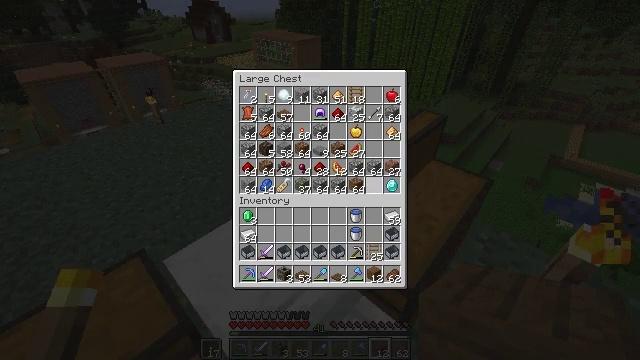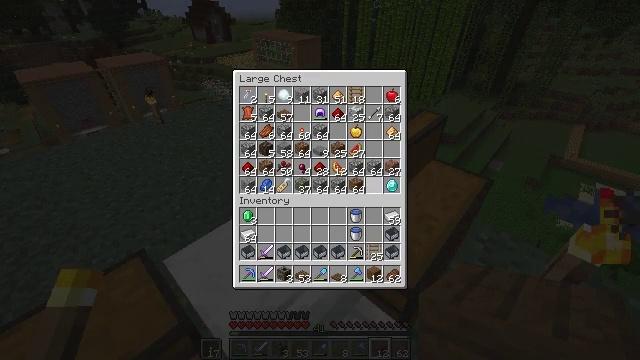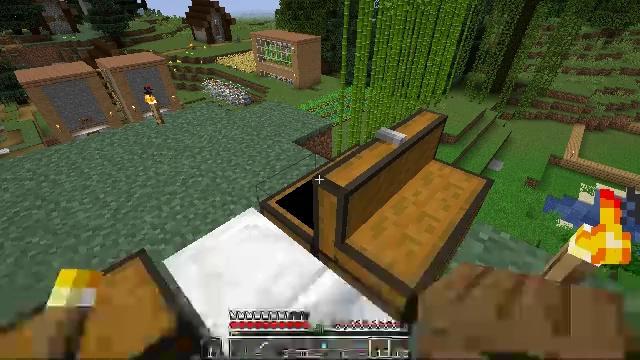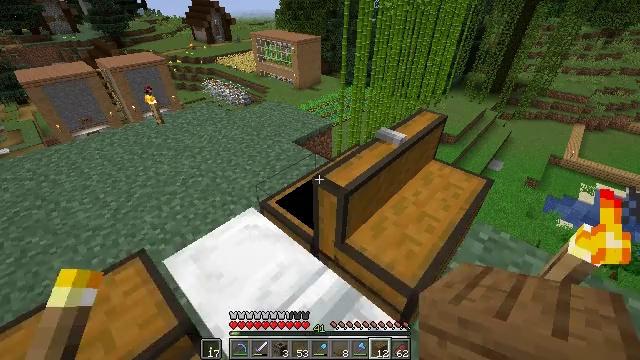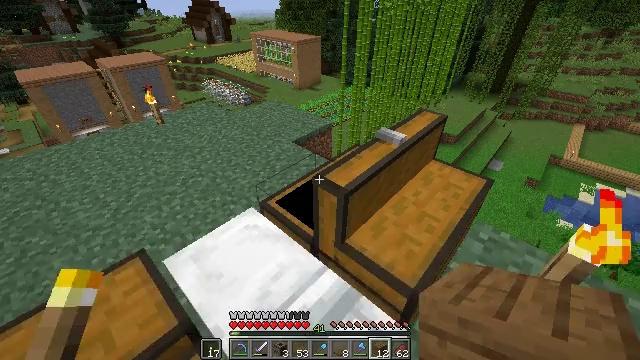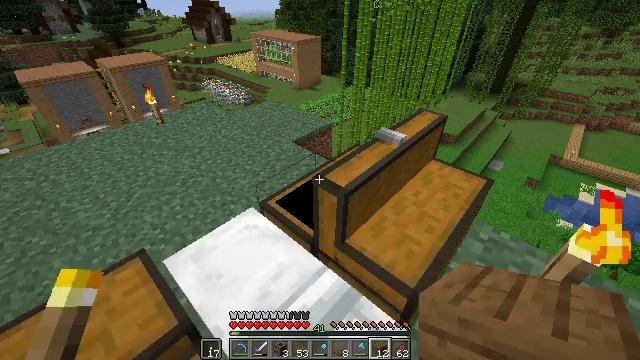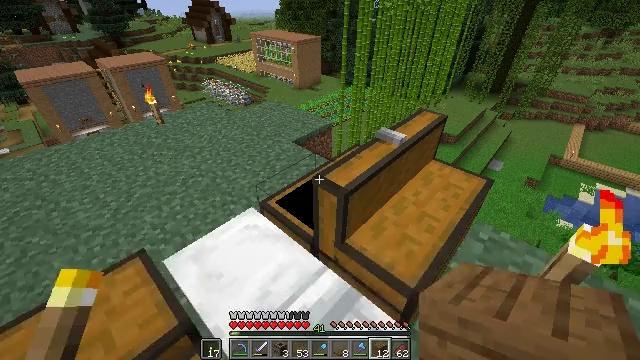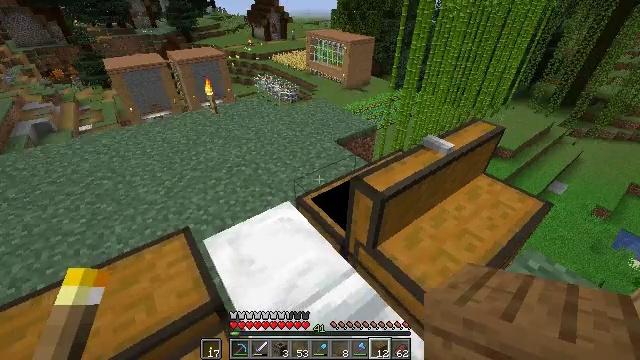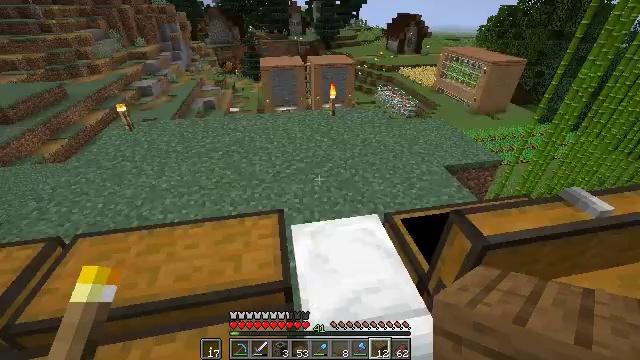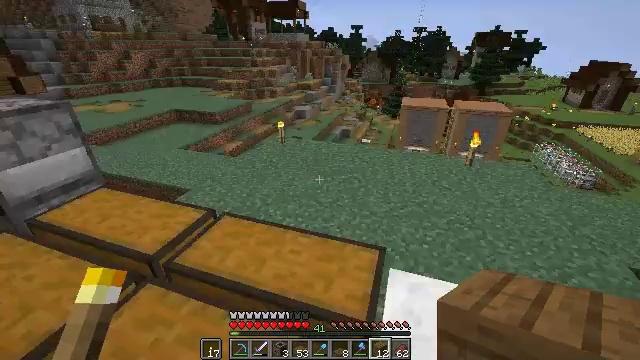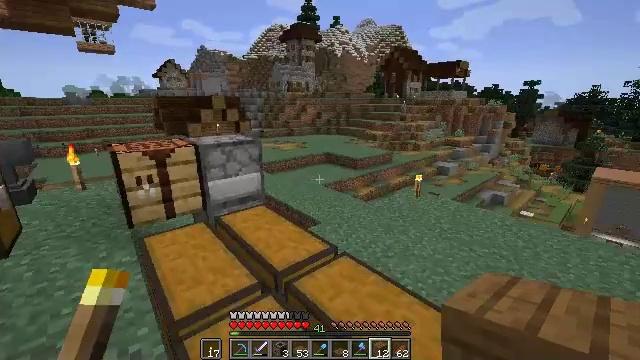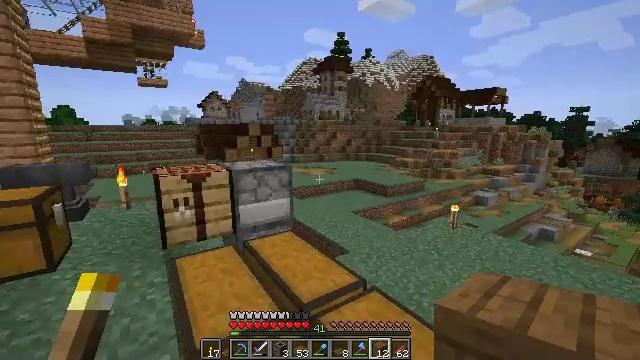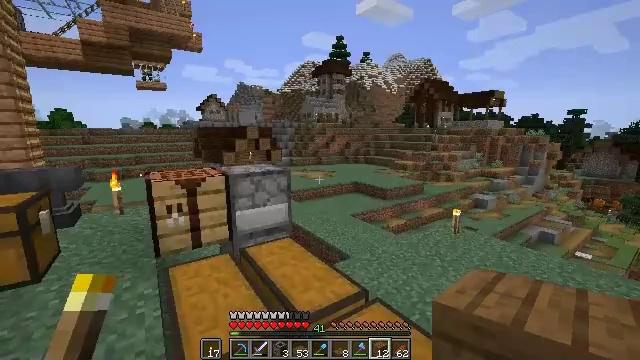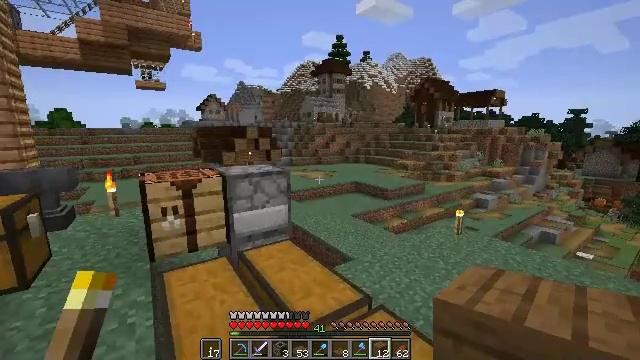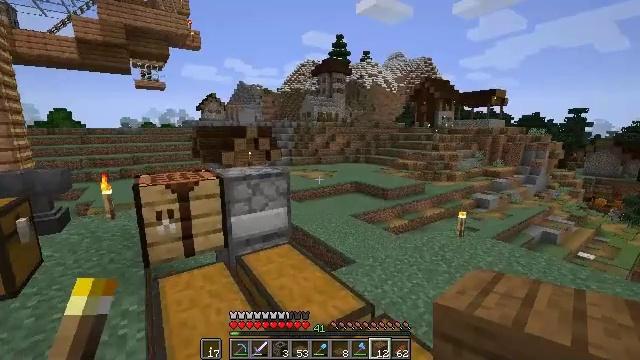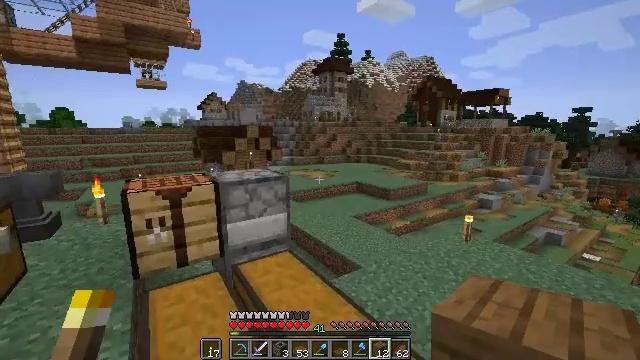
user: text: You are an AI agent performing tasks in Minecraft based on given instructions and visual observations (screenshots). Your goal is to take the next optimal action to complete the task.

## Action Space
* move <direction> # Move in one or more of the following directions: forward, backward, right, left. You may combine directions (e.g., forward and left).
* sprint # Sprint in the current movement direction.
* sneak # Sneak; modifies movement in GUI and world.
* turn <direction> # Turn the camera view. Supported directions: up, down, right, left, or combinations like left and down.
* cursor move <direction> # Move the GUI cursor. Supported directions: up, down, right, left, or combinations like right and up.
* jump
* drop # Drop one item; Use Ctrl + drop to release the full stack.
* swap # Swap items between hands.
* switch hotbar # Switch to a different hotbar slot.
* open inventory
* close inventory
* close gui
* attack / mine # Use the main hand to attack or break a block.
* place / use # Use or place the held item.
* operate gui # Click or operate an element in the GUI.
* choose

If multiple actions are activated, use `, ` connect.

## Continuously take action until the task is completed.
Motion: motion action
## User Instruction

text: Put the ingredients together and craft a rabbit stew.
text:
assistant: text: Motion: no_op
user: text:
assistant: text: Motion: no_op
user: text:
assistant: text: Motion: close gui
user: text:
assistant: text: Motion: no_op
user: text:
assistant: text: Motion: no_op
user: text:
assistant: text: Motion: no_op
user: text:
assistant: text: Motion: turn left
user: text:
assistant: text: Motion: turn left and up
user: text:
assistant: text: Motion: turn left and up
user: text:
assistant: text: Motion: turn left and up
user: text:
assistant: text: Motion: move forward, turn left and up
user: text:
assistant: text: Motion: move forward
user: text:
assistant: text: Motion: move forward
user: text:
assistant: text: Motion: move forward
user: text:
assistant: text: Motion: move forward
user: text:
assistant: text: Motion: move forward, sprint
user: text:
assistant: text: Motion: move forward, sprint
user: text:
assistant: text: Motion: move forward, sprint, turn right
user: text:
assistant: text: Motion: move forward
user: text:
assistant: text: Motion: move forward
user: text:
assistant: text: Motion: move forward, turn right and down
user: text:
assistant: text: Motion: move forward, turn right and down, jump
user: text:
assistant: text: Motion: move forward, turn right and down, jump
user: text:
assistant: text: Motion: move forward, turn right and down, jump
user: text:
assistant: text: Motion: move forward, turn down, jump
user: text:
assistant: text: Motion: move forward and move right, turn down, jump
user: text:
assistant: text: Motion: move forward and move right, turn left and down, jump
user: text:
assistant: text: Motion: move forward and move right, turn left, jump
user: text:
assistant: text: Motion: move forward and move right, sprint, turn left, jump
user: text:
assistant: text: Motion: move forward and move right, sprint, turn left, jump